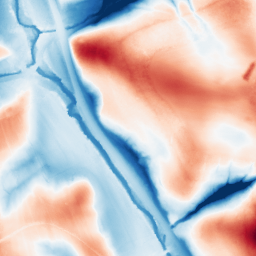
Category: edge_preserving
Decomposition family: guided
Decomposition parameters: radius: 32
eps: 0.01
Upsampling method: quadratic
Upsampling parameters: scale: 4
Upsampling scale: 4